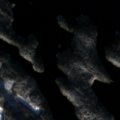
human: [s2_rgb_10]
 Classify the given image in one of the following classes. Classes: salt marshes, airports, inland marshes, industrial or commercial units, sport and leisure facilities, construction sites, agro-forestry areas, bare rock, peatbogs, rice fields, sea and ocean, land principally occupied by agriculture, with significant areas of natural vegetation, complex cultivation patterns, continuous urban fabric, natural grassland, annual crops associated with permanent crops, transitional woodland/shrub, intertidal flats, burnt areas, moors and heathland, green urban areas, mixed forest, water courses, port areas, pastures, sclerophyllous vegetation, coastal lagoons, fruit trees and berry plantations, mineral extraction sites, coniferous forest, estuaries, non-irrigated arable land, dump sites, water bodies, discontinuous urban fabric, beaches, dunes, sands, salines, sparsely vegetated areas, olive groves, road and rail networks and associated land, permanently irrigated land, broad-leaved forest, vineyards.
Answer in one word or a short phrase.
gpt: coniferous forest, mixed forest, water bodies